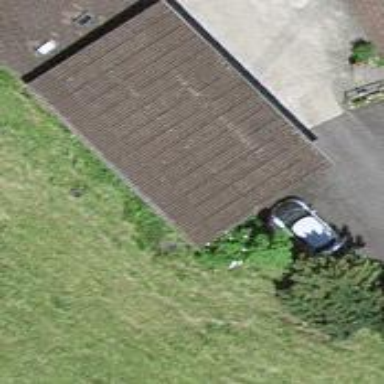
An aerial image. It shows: Shed building.